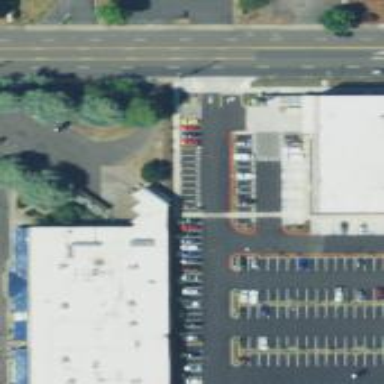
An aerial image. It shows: Parking space.